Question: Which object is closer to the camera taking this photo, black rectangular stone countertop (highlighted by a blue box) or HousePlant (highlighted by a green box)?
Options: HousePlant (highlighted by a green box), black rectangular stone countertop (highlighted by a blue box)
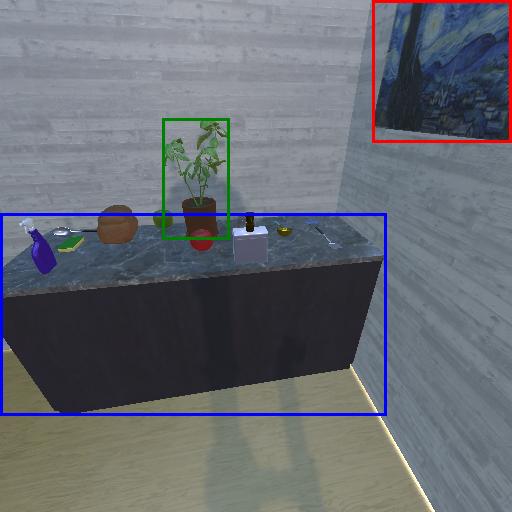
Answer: HousePlant (highlighted by a green box)